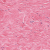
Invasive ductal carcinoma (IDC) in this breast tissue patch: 0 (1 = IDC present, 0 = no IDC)